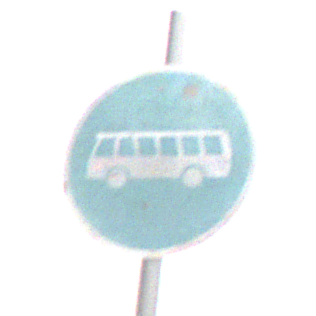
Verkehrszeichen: Busssonderstreifen
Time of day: MorningAfternoon
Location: Outdoor (Nature)
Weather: Overcast
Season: NotSpecified
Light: Natural